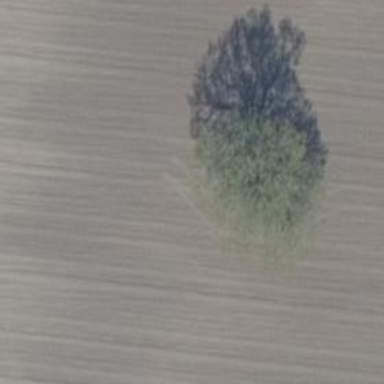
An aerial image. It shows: Single tag "natural: tree."